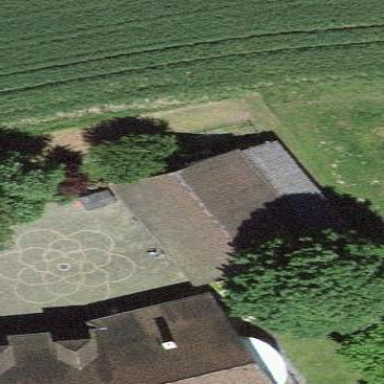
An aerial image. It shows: Garage.